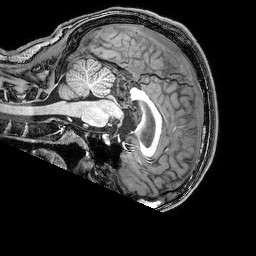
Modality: T1w
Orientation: sagittal
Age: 21
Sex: male